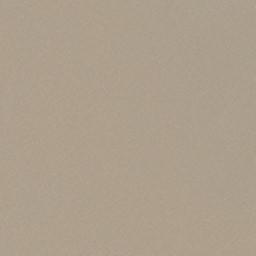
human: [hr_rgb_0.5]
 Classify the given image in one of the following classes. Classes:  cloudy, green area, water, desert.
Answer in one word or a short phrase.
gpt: desert